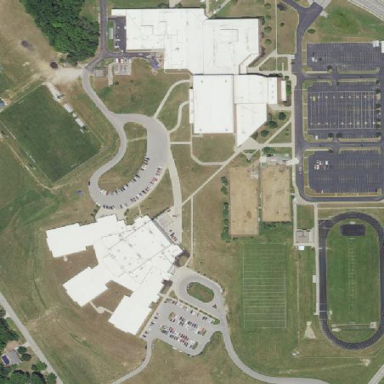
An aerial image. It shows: School.